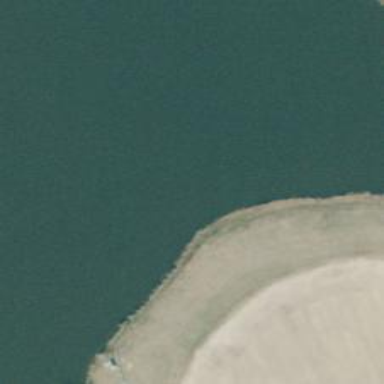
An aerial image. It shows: Reservoir of water.